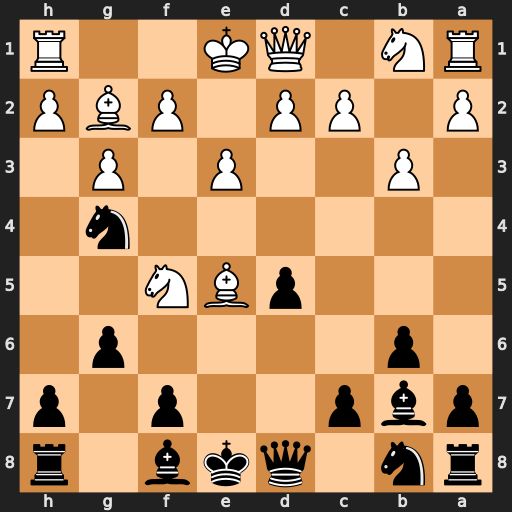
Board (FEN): rn1qkb1r/pbp2p1p/1p4p1/3pBN2/6n1/1P2P1P1/P1PP1PBP/RN1QK2R
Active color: b
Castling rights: KQkq
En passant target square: -
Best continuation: Nxe5